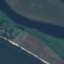
Land use / land cover class: River